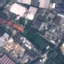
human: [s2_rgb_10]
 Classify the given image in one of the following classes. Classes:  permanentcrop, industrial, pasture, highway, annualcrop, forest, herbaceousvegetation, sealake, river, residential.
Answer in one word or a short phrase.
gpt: Industrial